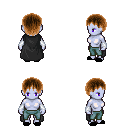
a pixel art fantasy rpg character, female body template, dark elf, purple skin, black cape, teal pants, brown plain hairstyle, white cloth bracers, black slippers, four views (front, back, left, right), 2x2 character sprite sheet, small pixel art, hard edges, no anti-aliasing